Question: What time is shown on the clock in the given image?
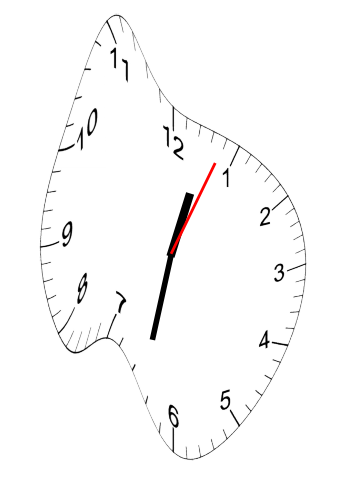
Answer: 12:32:04